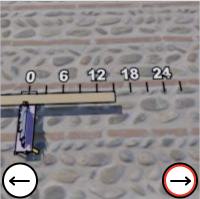
Task: length
Answer: 15
First scale value: 6.0